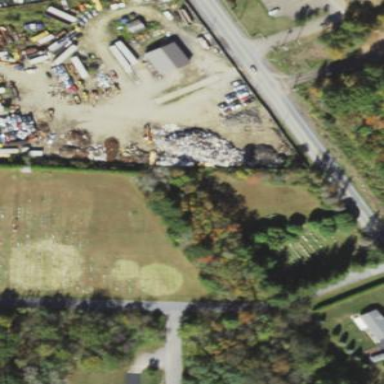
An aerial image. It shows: Recycling centre providing amenities for recycling.